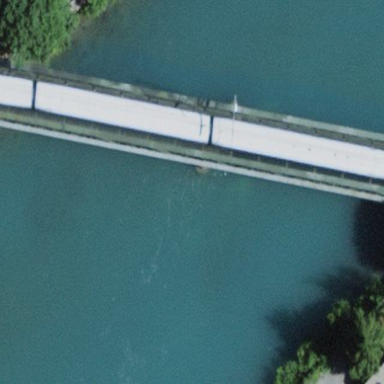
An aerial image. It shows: Truss bridge structure.